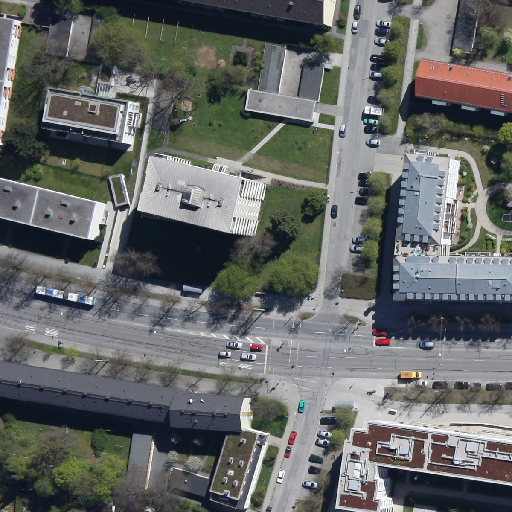
Referring expression: road marking